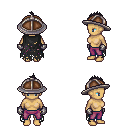
a pixel art fantasy rpg character, female body template, human, tanned skin, black tattered cape, magenta pants, raven mohawk hairstyle, chain helm, metal gloves, four views (front, back, left, right), 2x2 character sprite sheet, small pixel art, hard edges, no anti-aliasing